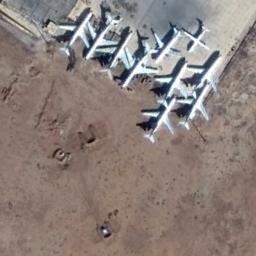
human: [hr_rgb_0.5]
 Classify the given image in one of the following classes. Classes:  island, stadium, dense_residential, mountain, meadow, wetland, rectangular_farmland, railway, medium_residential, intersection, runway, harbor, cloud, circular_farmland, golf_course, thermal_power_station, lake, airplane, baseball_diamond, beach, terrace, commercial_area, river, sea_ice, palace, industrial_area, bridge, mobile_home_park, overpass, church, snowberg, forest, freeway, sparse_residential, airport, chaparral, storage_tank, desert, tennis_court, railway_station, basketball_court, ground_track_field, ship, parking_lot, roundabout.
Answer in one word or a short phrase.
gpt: airplane